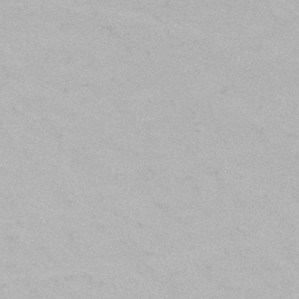
Label: frost